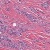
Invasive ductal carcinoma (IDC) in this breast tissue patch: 1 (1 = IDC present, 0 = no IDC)